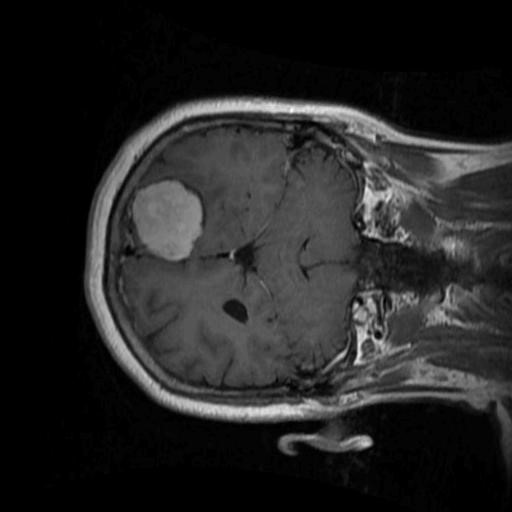
Label: brain_menin